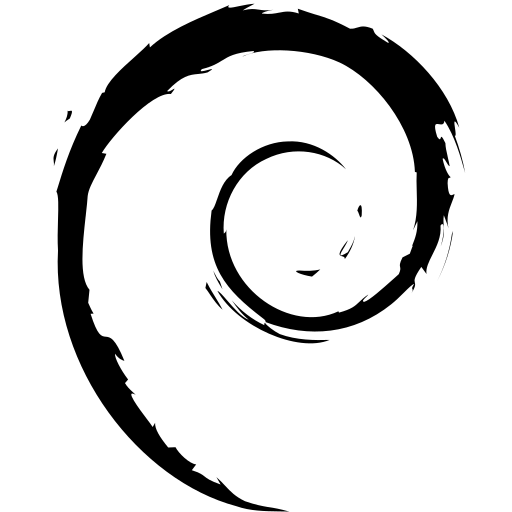
Tags: icon, FontAwesome, fa-icon, brand, debian